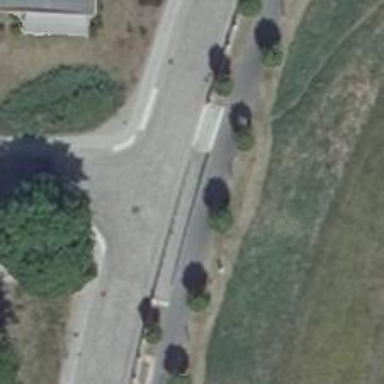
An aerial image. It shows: Path with asphalt surface and embankment.